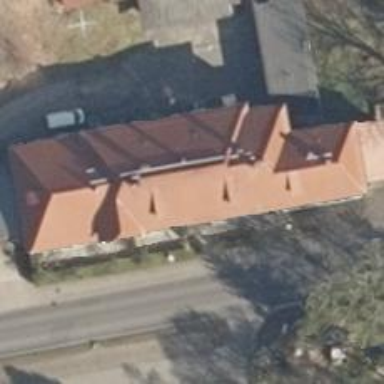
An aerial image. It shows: Restaurant.